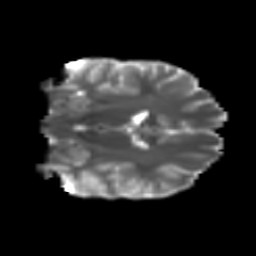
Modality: T2w
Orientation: coronal
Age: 15
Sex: male
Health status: ill
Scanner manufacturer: ge
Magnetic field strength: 3 T
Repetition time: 6.801 s
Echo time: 0.0798 s